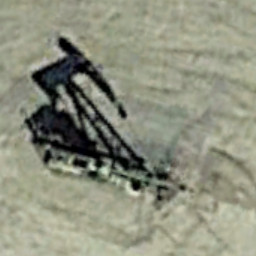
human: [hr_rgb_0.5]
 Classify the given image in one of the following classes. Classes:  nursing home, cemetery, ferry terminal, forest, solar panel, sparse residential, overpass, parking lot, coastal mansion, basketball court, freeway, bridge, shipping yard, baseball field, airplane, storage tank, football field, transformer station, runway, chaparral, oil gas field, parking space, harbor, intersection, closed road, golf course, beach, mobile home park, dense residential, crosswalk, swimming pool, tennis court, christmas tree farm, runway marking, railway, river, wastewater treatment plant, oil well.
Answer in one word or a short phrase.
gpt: oil well